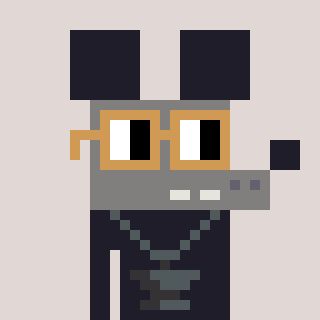
a pixel art character with square brown glasses, a mouse-shaped head and a grayscale-colored body on a warm background